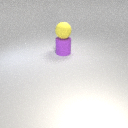
large yellow rubber sphere above large purple rubber cylinder